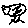
Label: bird